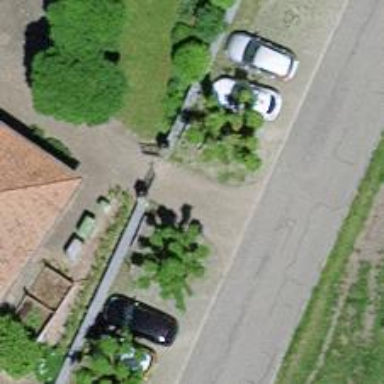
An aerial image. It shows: Gate.